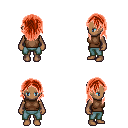
a pixel art fantasy rpg character, female body template, human, dark skin, brown sleeveless shirt, teal pants, red long hairstyle, four views (front, back, left, right), 2x2 character sprite sheet, small pixel art, hard edges, no anti-aliasing